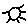
Label: sun